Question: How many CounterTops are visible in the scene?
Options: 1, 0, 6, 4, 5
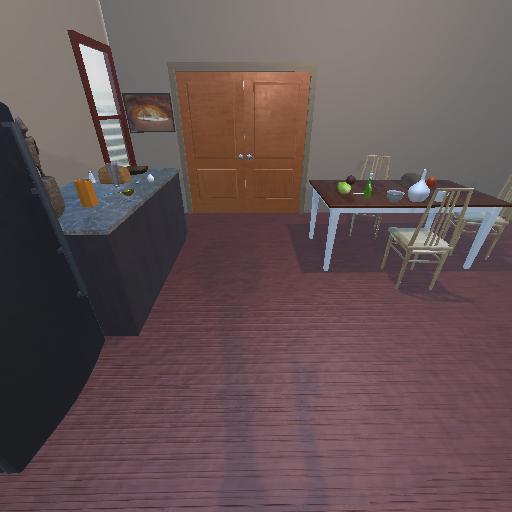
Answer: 1